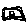
Label: square